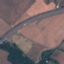
Land use / land cover class: Highway